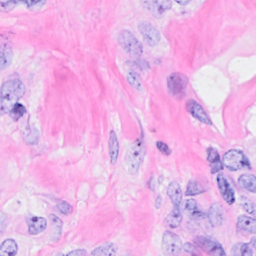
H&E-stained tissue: Breast